Current action and preconditions to check: trajectory_clear

Your task: For each precondition in the list above, predict whether it will hold at this action.

Consider the current scene as observed from the mobile robot's camera, and analyze the predicted future states of all dynamic agents (e.g., people, animals, vehicles, or any moving entities) within the NEXT SECOND.

IMPORTANT: Only answer "very likely" if you are absolutely certain—based on strong, clear evidence—that a dynamic agent will violate the precondition in the predicted future state. Do NOT answer "very likely" for unlikely, ambiguous, or low-probability risks.

Ask yourself for each precondition: Is there a high probability, with clear and convincing evidence, that the predicted future states of any dynamic agent will interfere with the predicted future state of the currently executing action within the NEXT SECOND, causing that precondition to fail?

Assess the risk level based on these predictions. Use "likely" or "very likely" if motions create a clear risk of interference.

Use "neutral" or "improbable" if agents are nearby but their predicted paths are clearly diverging or non-conflicting.

Failure Risk Categories: "very improbable", "improbable", "neutral", "likely", "very likely"

Answer Format: Output ONLY the probability_of_failure value from these categories: "very improbable", "improbable", "neutral", "likely", "very likely"

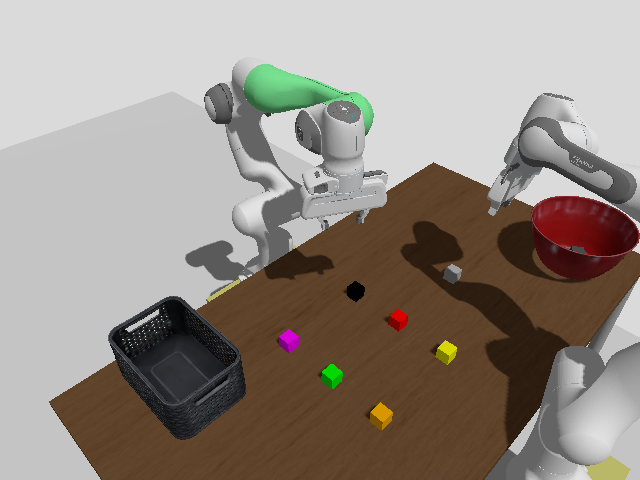

Answer: very improbable